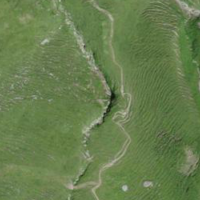
EUNIS habitat code: 26
Species observed at this site:
Bellis perennis